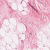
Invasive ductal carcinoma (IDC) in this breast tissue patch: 0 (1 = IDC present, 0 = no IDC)